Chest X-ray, PA view. Patient: 68 years old, sex M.
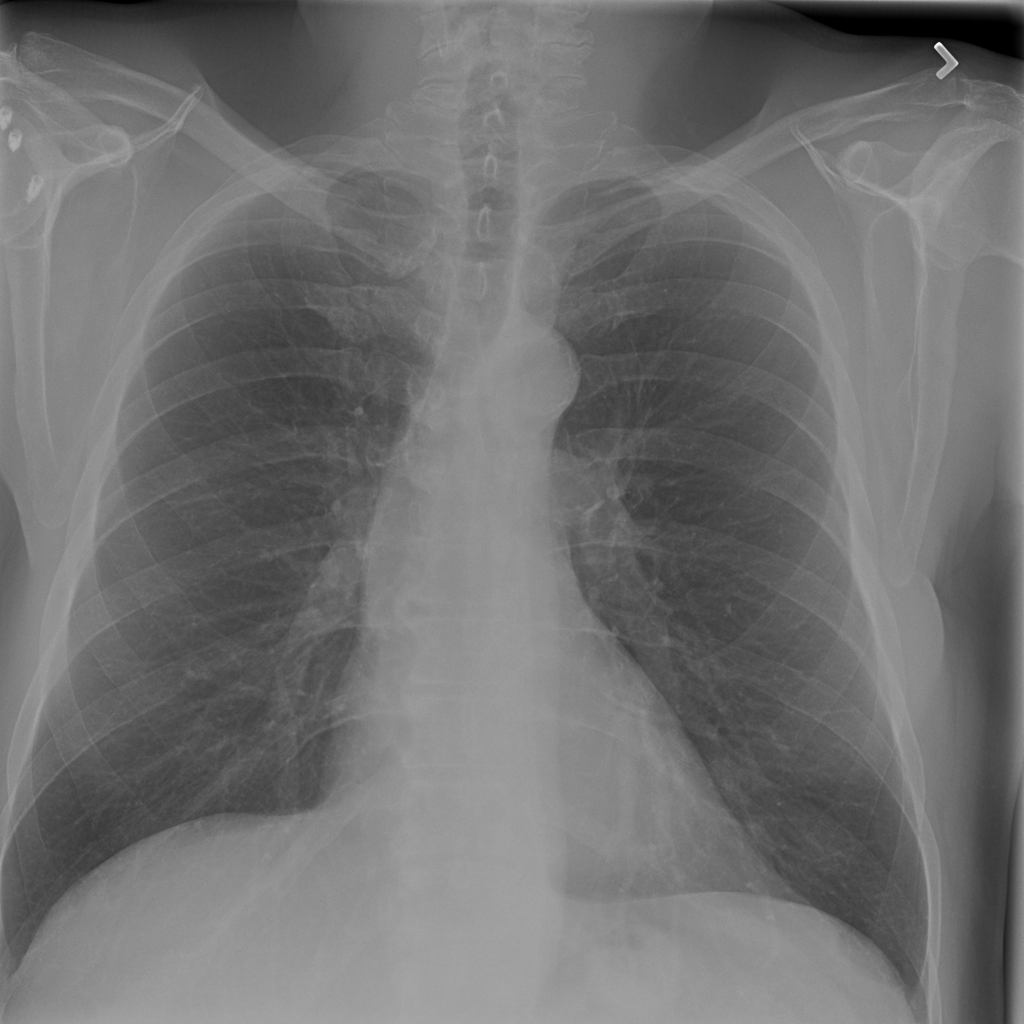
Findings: No Finding